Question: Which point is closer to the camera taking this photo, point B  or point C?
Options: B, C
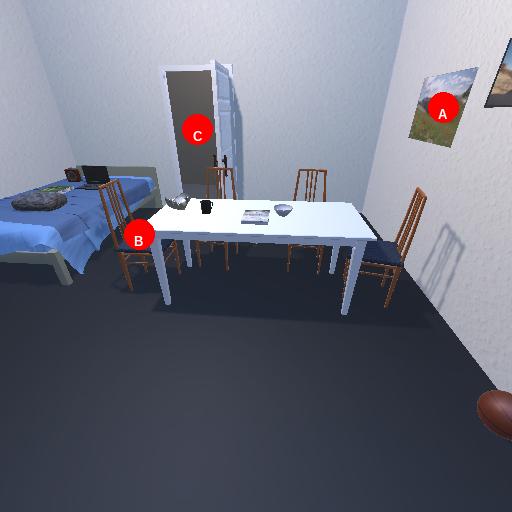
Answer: B